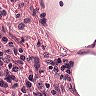
Metastatic tissue present: no